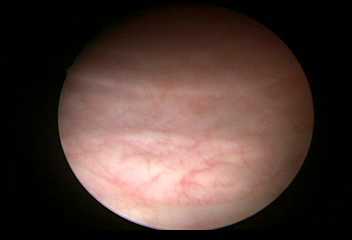
Modality: WLC
Class: Normal mucosa
Bladder cancer association: No